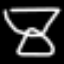
Label: hourglass